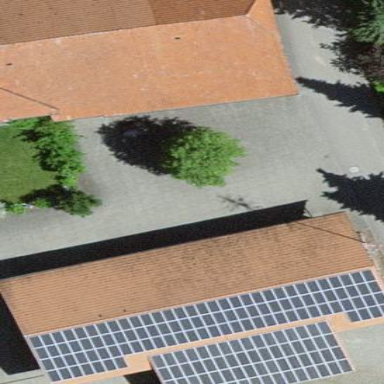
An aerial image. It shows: Shed.